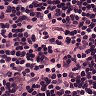
Metastatic tissue present: no